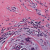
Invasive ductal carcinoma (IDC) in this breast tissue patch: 0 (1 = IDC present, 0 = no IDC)